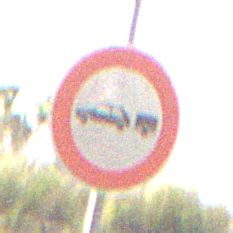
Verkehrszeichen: VerbotPersonenkraftwagenMitAnhaenger
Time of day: MorningAfternoon
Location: Outdoor (RoadRail)
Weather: PartlyCloudy
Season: NotSpecified
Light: Natural